Question: I am new to windows UI programming. I am trying to change the border and the content text color of a button from (c++ or c#) not xaml.
So my button looks something like this (white border + white text color by default):
after click on it, I hope both the border and the text color can be changed. It seems that in order to change the color I need to use some 'Brush', but I am not sure how to use it...
Please help share some sample code in C++ or C#. Thank you!
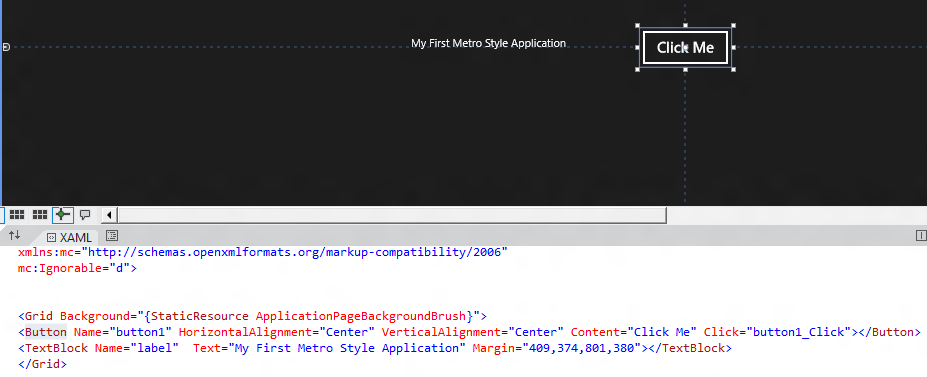
Answer: Try this to change the border of a button :
'''
private void button_Click(object sender, RoutedEventArgs e)
{
button1.BorderBrush = new SolidColorBrush(Colors.Orange);
}
'''